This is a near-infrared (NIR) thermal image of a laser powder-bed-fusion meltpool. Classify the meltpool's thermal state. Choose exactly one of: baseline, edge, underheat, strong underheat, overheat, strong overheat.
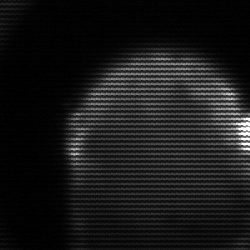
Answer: edge